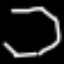
Label: octagon